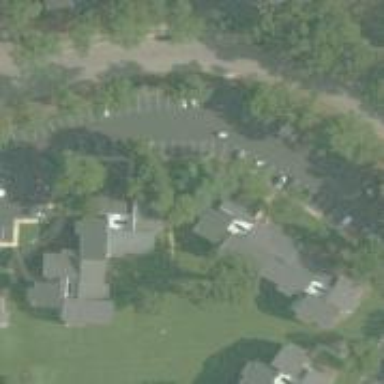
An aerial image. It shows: Residential building.